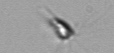
Label: Calciopappus